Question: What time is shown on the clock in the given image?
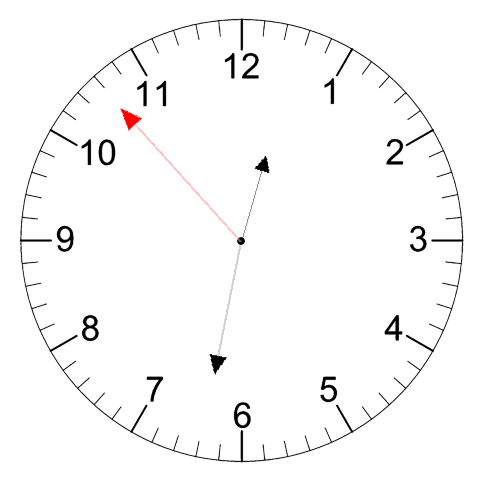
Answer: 12:31:53